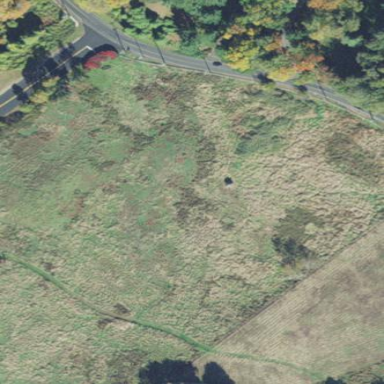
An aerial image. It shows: Existing preserved open space categorized as meadow.